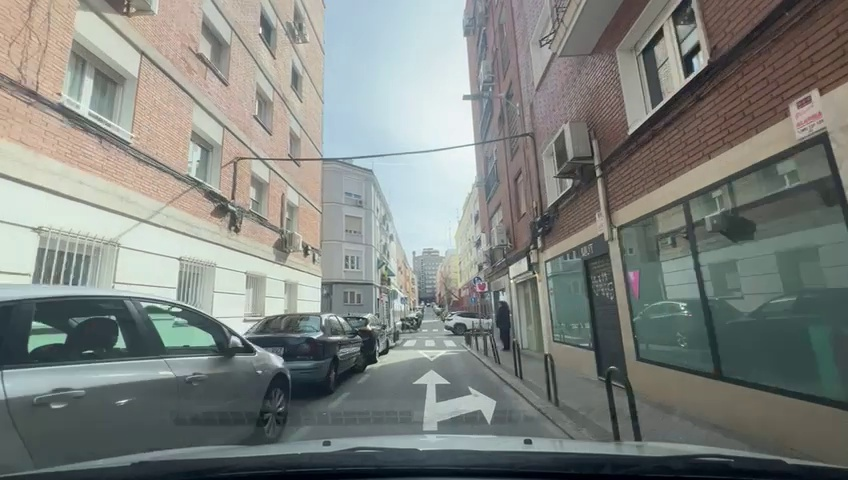
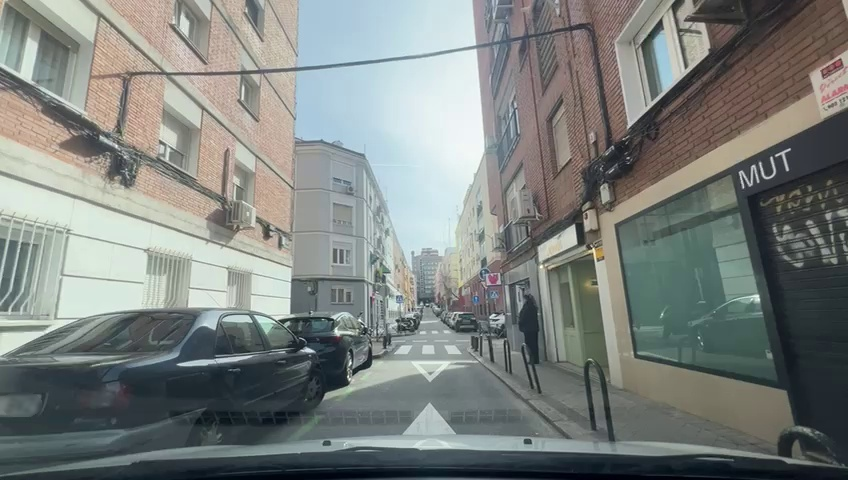
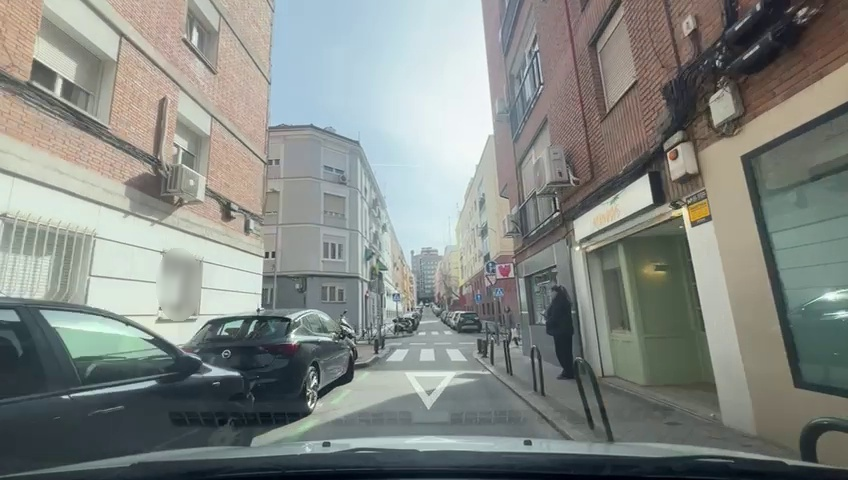
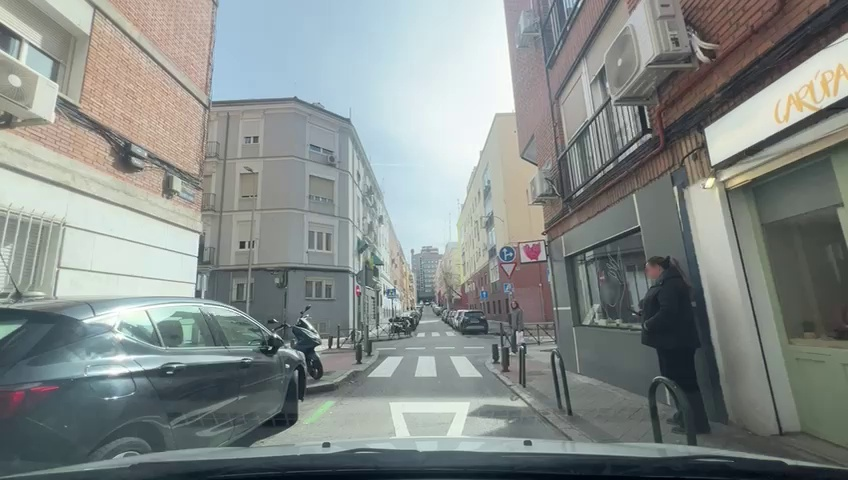
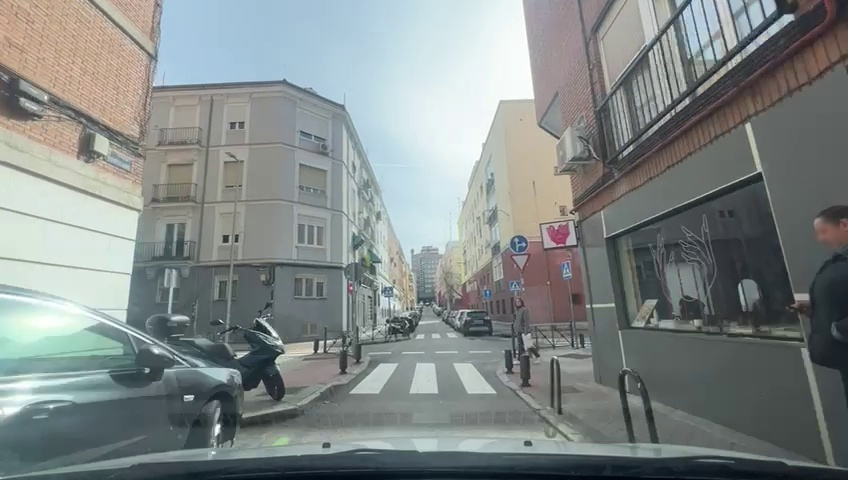
Situation: Lateral parked car
Question: Are vehicles present on the right side of the ego lane?
Answer: No
Reasoning: There are no cars parked in the right lane of the ego vehicule.

Situation: Lateral parked car
Question: Are vehicles parked parallel or perpendicular to the roadway near the ego lane?
Answer: Yes
Reasoning: There are multiple cars parked in parallel to the ego vehicule on the left lane of the ego vehicule.

Situation: Lateral parked car
Question: Does the environment indicate an urban road where curbside parking is permitted?
Answer: Yes
Reasoning: The ego vehicule is being drived on a street.

Situation: Lateral parked car
Question: Is the ego vehicle traveling in a middle lane with traffic lanes on both sides?
Answer: No
Reasoning: The ego vehicule is travelling in a lane with only one traffic lane which is the one the ego vehicule is using.

Situation: Lateral parked car
Question: Are vehicles present on the left side of the ego lane?
Answer: Yes
Reasoning: There are multiple cars parked in the left side of the ego vehicule.